Aerial crown-view tile of a tropical tree (Barro Colorado Island, Panama), acquired 20241112:
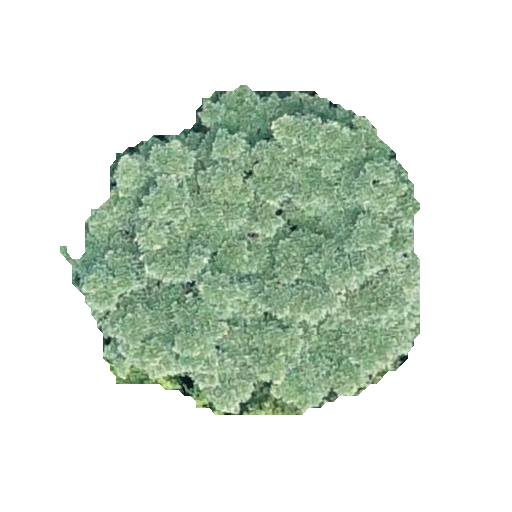
Species: Ficus insipida
GBIF accepted scientific name: Ficus insipida
Crown area: 136.228 m²